高一 · 立体几何学
, 直四棱柱 $A B C D-A_{1} B_{1} C_{1} D_{1}$, 底面 $A B C D$ 是边长为 6 的正方形, $M, N$ 分别为线段 $A C_{1}, D_{1} C$ 上的动点, 若直线 $M N$ 与平面 $B_{1} B C C_{1}$ 没有公共点或有无数个公共点, 点 $E$ 为 $M N$ 的中点, 则 $E$ 点的轨迹长度为

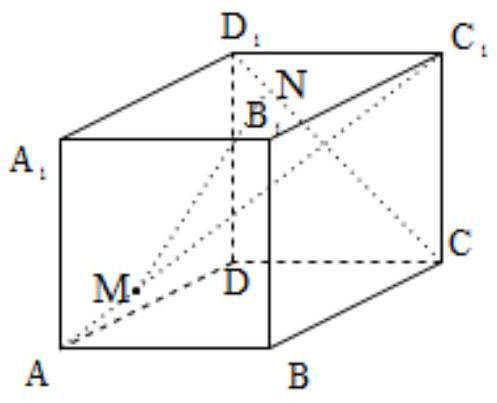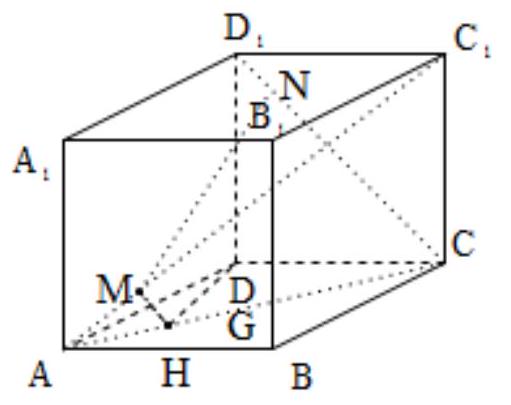
答案: \sqrt{5}$
解析: 【分析】

由条件, $M N / /$ 平面 $B_{1} B C C_{1}$, 或 $M N \subset$ 平面 $B_{1} B C C_{1}$, 过点 $M$ 作 $M H / / B B_{1}$ 交 $A C$ 于 $H$,过点 $N$ 作 $N G / / B B_{1}$ 交 $C D$ 于 $G$, 构造平面 $M H G N / /$ 平面 $B_{1} B C C_{1}$, 得到 $M N$ 的中点 $E$ 的轨迹长度等于 $\triangle A D C$ 的边 $A D$ 上的中线长, 即得解.

【详解】

连接 $A C$, 因为直线 $M N$ 与平面 $B_{1} B C C_{1}$ 没有公共点或有无数个公共点,故 $M N / /$ 平面 $B_{1} B C C_{1}$, 或 $M N \subset$ 平面 $B_{1} B C C_{1}$,

过点 $M$ 作 $M H / / B B_{1}$ 交 $A C$ 于 $H$, 过点 $N$ 作 $N G / / B B_{1}$ 交 $C D$ 于 $G$,所以平面 $M H G N / /$ 平面 $B_{1} B C C_{1}$,

因为 $M, N$ 为 $A C_{1}, D_{1} C$ 上的动点, 所以这样的 $M N$ 有无数条,

其中 $M N$ 的中点 $E$ 的轨迹长度等于 $\triangle A D C$ 的边 $A D$ 上的中线长,

该中线长为 $\sqrt{6^{2}+3^{2}}=3 \sqrt{5}$.

故答案为: $3 \sqrt{5}$

【点睛】

本题考查了空间中点线面的位置关系, 考查了学生空间想象, 转化构造, 逻辑推理能力,属于较难题.